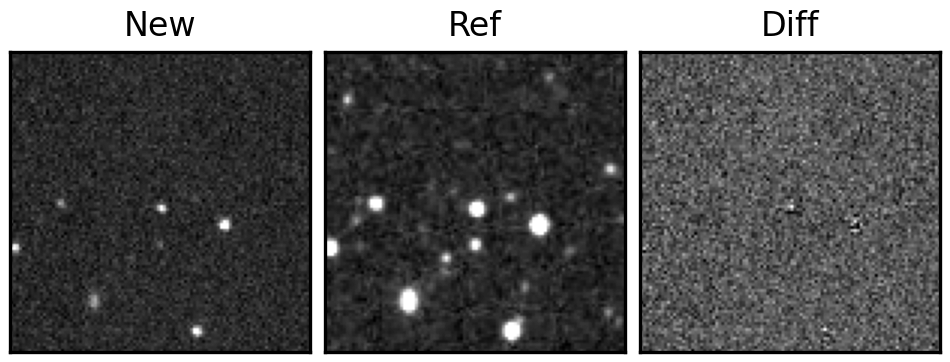
Label: bogus